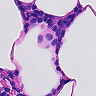
Metastatic tissue present: no